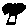
Label: tree